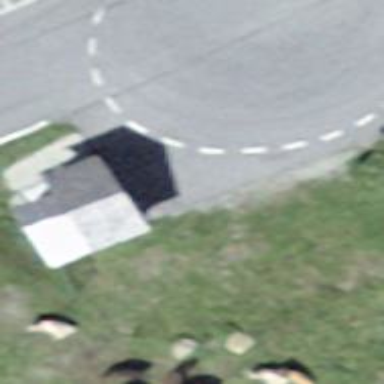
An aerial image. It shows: Bus stop with platform for public transport.